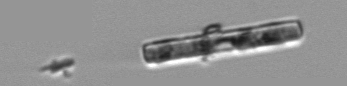
Label: Guinardia_delicatula